Interaction volume radius: 5 \u00c5
Interaction volume height: 10 \u00c5
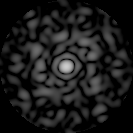
Disorder parameter: 0.8429